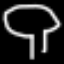
Label: mushroom